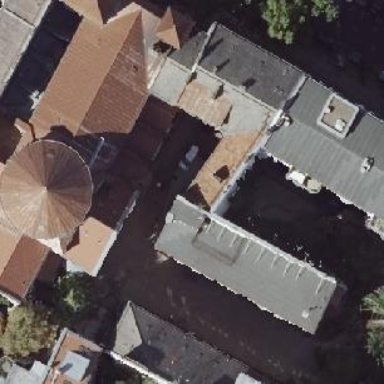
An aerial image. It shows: Religious building.